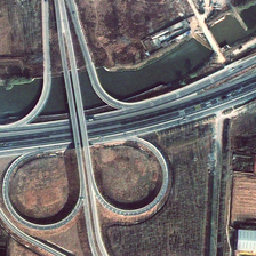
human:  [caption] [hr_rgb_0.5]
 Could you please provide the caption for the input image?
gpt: There is a river near the broad street.

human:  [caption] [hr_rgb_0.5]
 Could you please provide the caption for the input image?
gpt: There is a river beside the broad road.

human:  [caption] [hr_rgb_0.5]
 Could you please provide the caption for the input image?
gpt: There is a river beside the broad road.

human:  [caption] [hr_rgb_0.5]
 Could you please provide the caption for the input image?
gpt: There is a river beside the broad street.

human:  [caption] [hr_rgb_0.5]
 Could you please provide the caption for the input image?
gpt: There is a river beside the broad road.